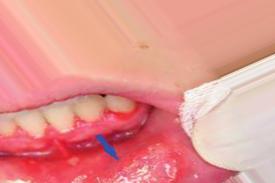
Condition: Mouth Ulcer